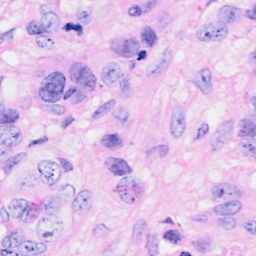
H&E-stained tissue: Breast